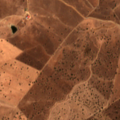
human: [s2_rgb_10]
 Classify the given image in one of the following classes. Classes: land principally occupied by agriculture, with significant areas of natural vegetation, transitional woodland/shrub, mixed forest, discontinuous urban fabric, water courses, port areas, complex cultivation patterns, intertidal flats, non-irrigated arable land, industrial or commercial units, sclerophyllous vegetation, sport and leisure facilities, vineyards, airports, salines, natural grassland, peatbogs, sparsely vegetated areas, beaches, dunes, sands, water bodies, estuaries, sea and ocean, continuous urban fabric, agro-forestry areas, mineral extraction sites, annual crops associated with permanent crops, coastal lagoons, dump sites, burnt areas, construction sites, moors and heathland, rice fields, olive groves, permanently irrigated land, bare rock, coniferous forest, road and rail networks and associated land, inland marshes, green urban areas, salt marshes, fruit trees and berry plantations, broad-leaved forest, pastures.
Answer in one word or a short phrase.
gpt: non-irrigated arable land, pastures, agro-forestry areas